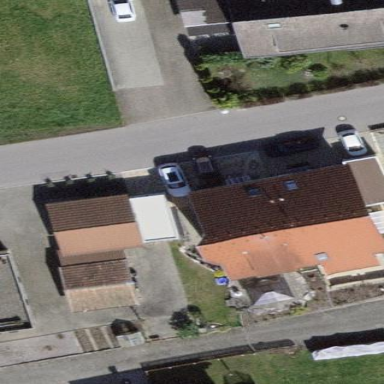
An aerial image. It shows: Semi-detached house.